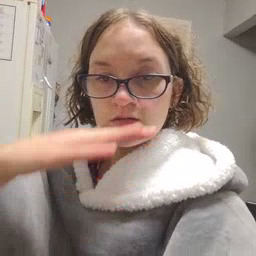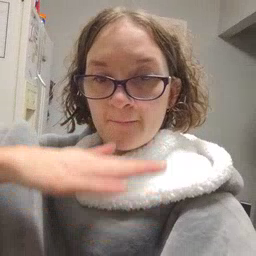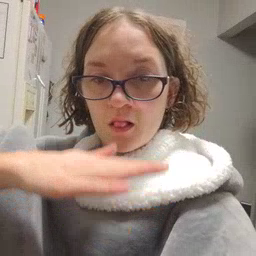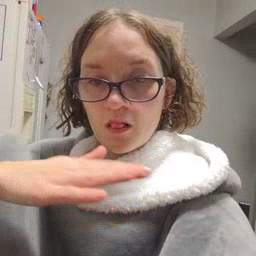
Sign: table